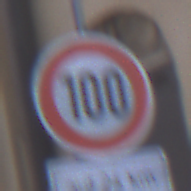
Verkehrszeichen: Geschwindigkeit100
Zusatzzeichen unten: LaengeEinerStrecke6
Umgebung: Outdoor, Urban
Tageszeit: MorningAfternoon
Wetter: PartlyCloudy
Licht: Natural
Jahreszeit: NotSpecified
Kontrast: MediumContrast